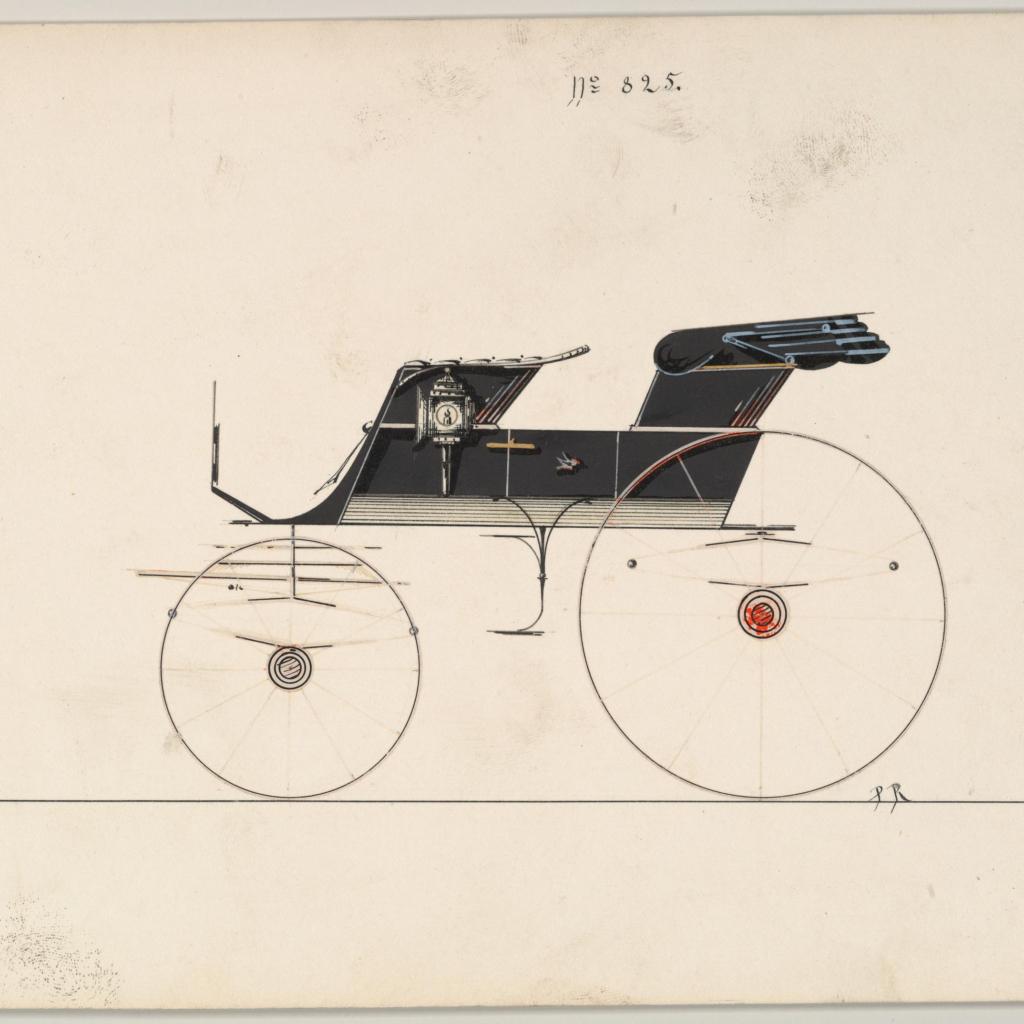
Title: Design for Phaeton, no. 825
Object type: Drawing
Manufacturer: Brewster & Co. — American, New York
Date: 1850–74
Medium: Pen and black ink, watercolor and gouache
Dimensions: sheet: 6 1/4 x 9 1/8 in. (15.9 x 23.2 cm)
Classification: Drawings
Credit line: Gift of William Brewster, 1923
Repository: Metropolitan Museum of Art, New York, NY